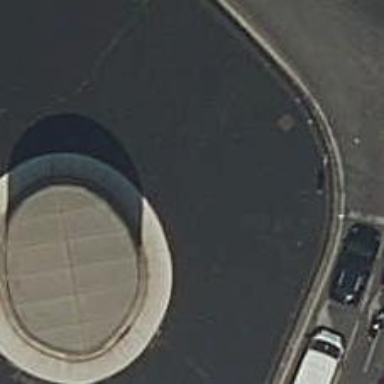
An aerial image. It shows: Tunnel with steps along the road.